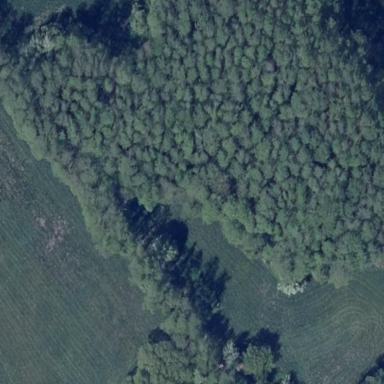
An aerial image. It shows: Forest area.